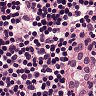
Metastatic tissue present: no